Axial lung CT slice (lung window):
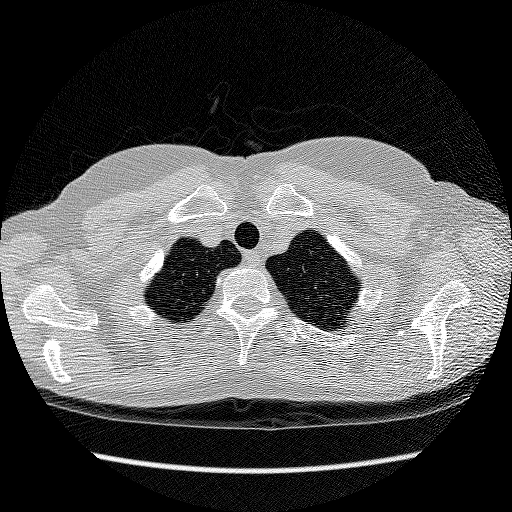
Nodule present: no